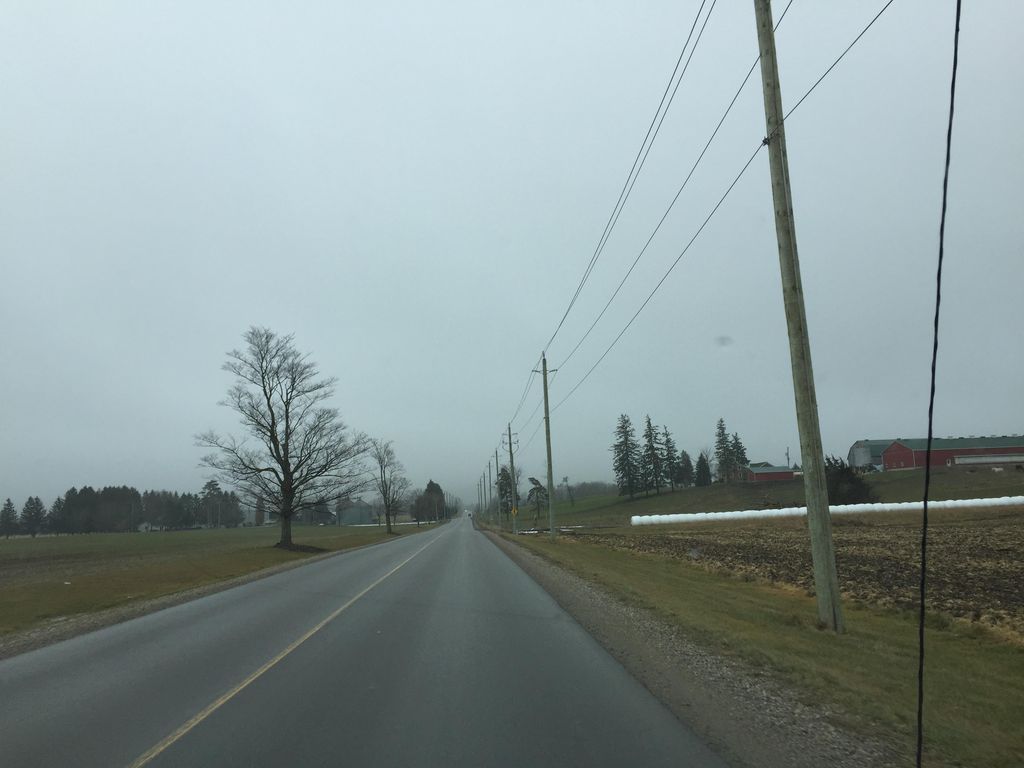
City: kitchener-waterloo